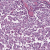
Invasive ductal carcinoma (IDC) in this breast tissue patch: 1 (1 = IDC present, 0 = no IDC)